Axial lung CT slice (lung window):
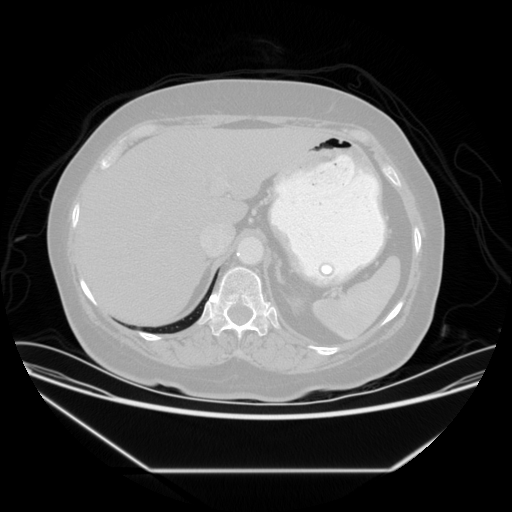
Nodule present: no